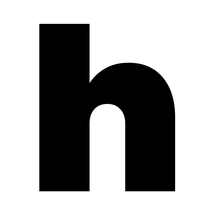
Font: Poppins-Black